Chest X-ray. View position: PA
Patient age: 26
Patient sex: M
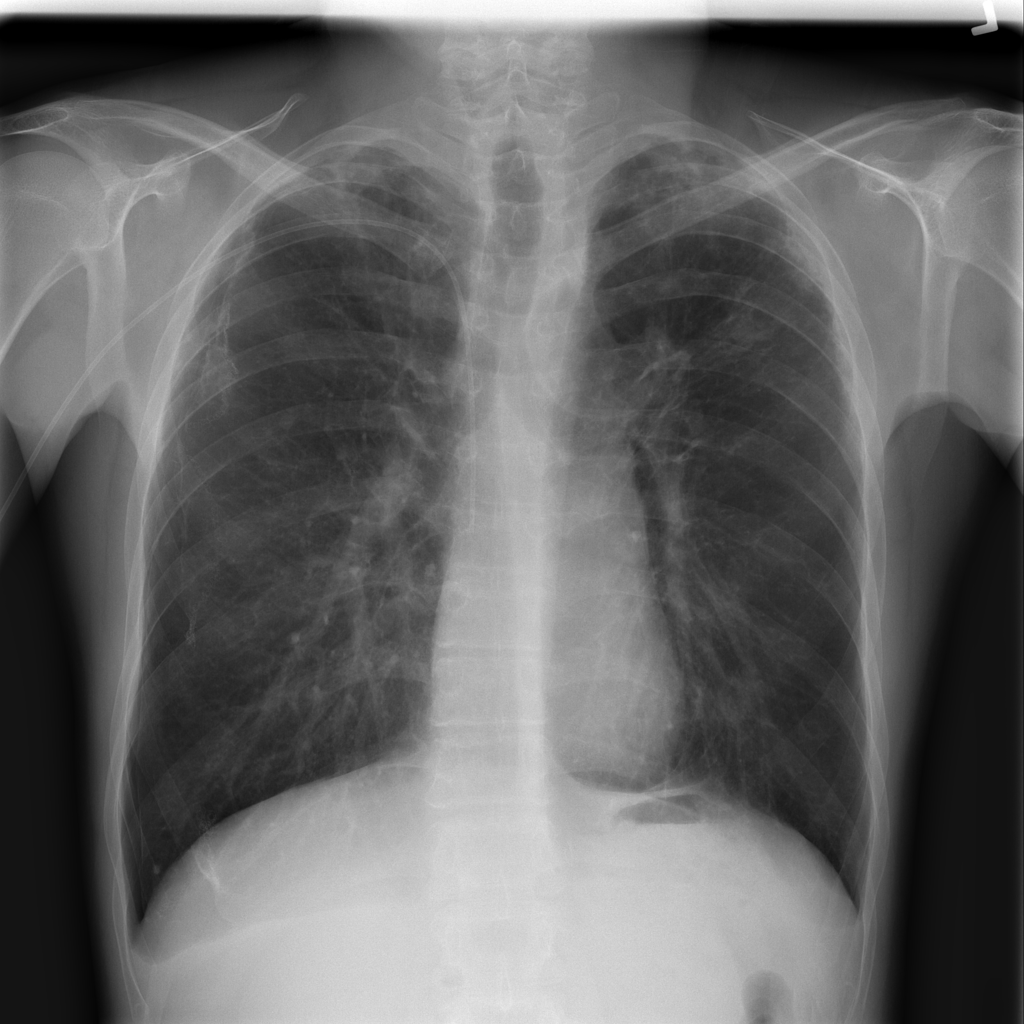
Finding: Pneumothorax